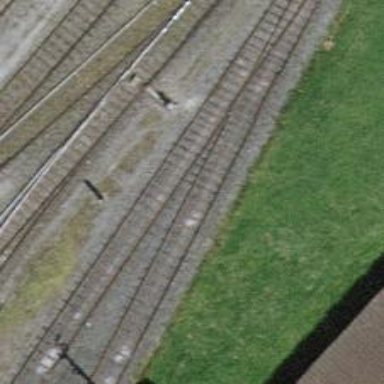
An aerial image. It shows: Rail yard with electrified contact lines for railway operations.